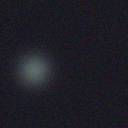
Screen state: off